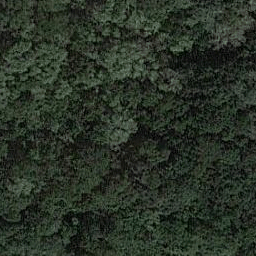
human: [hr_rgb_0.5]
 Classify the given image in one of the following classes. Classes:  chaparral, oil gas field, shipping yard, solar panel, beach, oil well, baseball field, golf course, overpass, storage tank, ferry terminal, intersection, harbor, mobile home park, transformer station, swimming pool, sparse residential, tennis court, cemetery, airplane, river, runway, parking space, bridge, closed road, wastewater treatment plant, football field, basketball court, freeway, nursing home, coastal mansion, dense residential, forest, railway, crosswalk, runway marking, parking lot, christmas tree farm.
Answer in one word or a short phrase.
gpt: forest